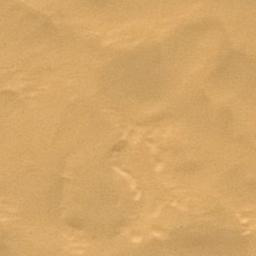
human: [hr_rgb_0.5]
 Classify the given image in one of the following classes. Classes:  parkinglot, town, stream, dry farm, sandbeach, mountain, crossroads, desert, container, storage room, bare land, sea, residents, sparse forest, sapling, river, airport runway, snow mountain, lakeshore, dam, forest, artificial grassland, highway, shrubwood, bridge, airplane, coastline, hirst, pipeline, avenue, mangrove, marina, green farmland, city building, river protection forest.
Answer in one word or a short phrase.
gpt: desert